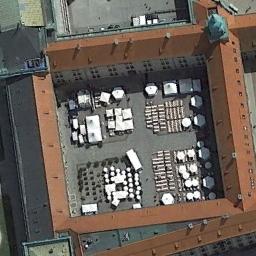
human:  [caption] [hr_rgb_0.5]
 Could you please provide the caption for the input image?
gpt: The palace is on the open place .

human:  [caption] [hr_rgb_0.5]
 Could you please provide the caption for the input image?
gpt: There are several buildings beside the palace .

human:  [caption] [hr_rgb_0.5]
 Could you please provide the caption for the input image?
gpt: Most of the palaces' roofs are orange .

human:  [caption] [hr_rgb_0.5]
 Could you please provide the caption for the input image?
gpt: The orange palace has a courtyard and some items are in the courtyard .

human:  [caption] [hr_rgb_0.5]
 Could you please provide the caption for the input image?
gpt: There are some white stuffs in the palace white brown roofs .